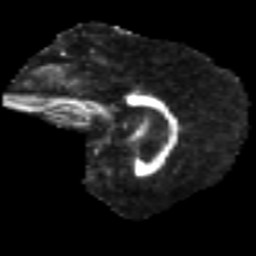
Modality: FA
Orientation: sagittal
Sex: female
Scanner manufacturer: ge
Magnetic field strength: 3 T
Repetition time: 7 s
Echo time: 0.0807 s